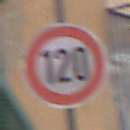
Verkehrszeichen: Geschwindigkeit120
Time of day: Midday
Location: Outdoor (Urban)
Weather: Overcast
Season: NotSpecified
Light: Natural